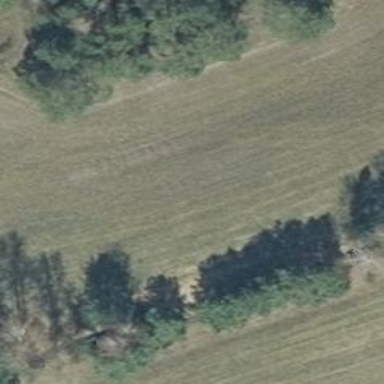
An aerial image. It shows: Hunting stand.